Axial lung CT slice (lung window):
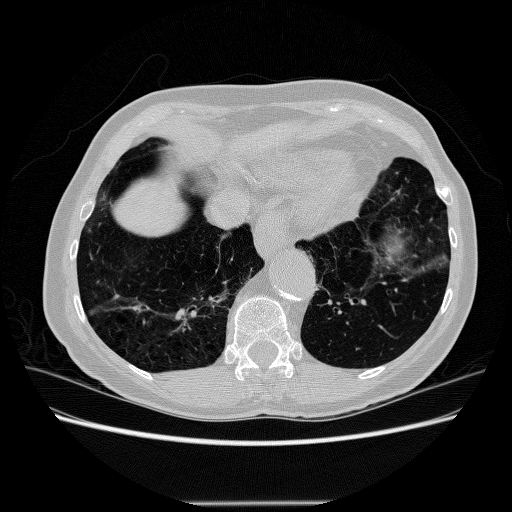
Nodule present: no